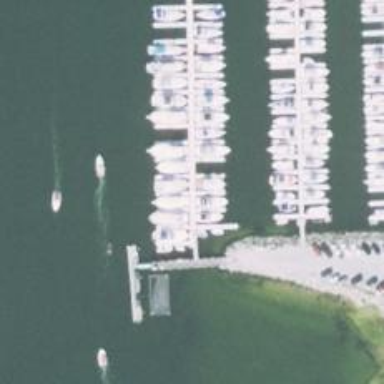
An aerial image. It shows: Man-made pier.